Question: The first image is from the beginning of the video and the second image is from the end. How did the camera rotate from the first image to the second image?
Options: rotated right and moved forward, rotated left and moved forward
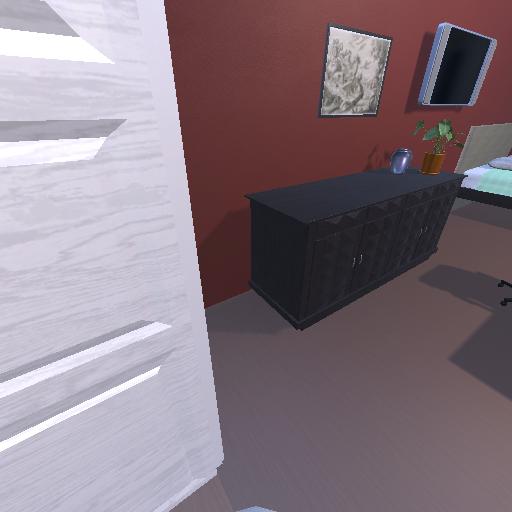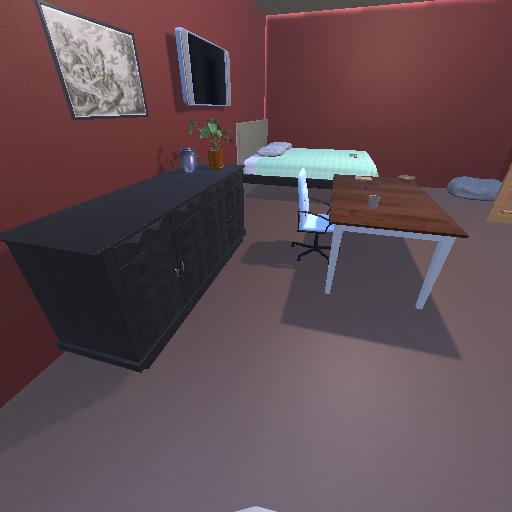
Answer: rotated right and moved forward